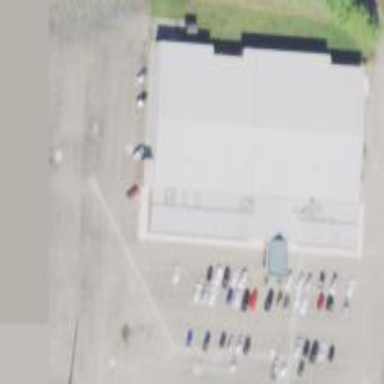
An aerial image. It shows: Building housing bowling alley.